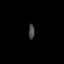
Tissue: prostate
Cell type: Epithelial cells
Senescence score: 0.36
Nuclear area (px): 87
Mean DAPI intensity: 69.23